Field crop: maize
Growth stage: 1
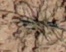
Species: lolium